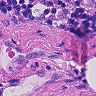
Metastatic tissue present: no